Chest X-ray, PA view. Patient: 8 years old, sex F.
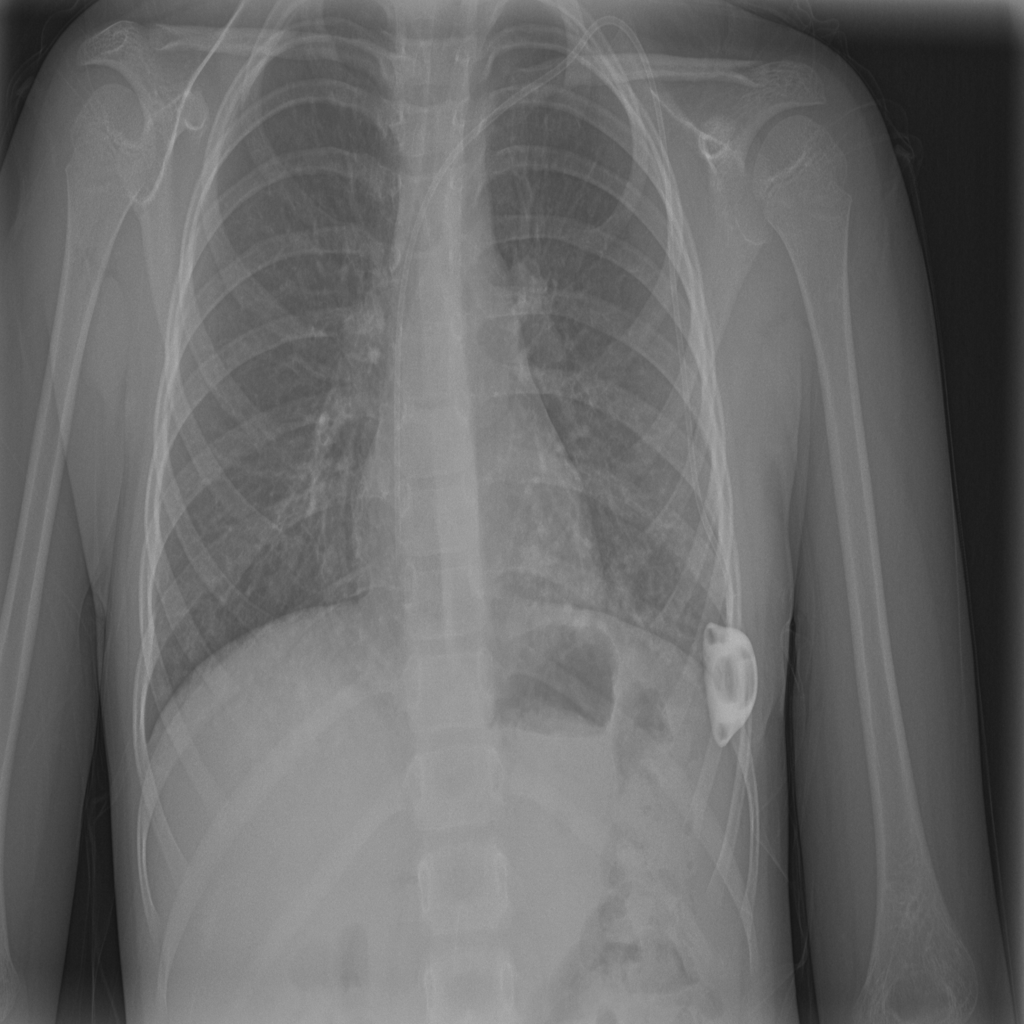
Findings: No Finding